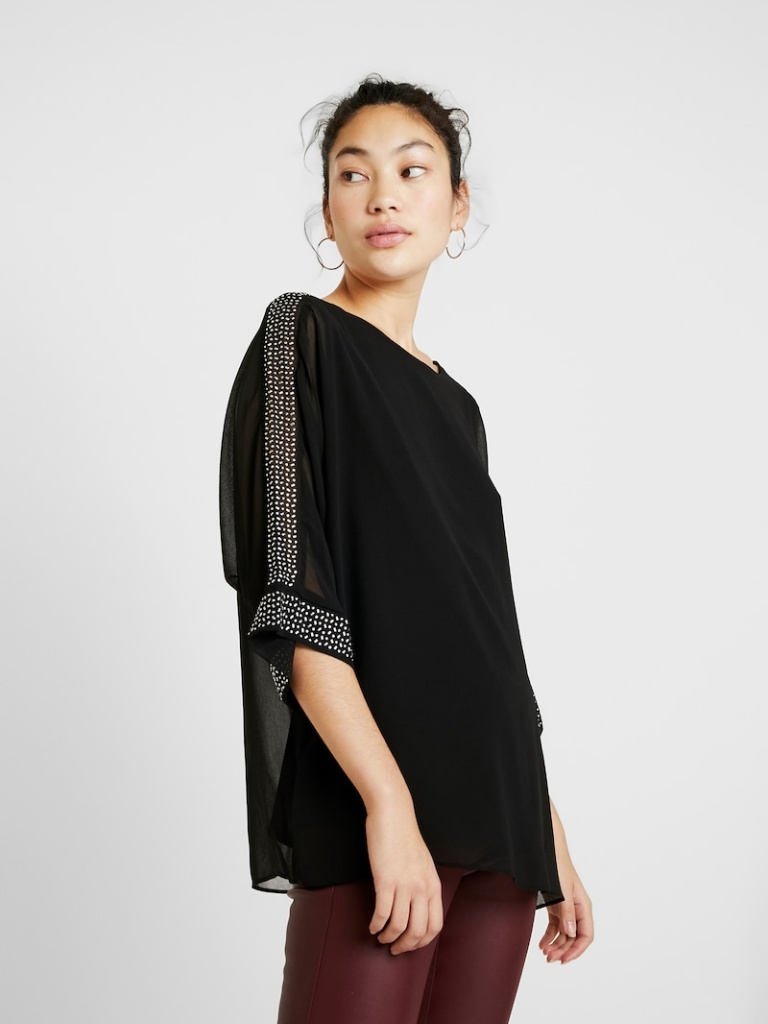
chiffon loose a long-sleeved with rolled-up sleeves hip length Untucked crew tunic